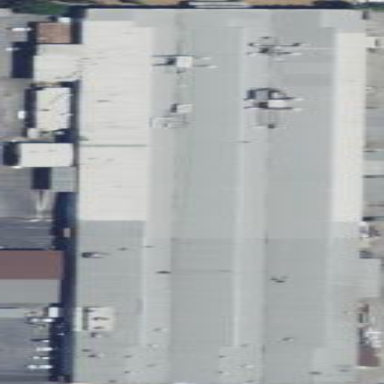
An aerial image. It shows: Industrial building.